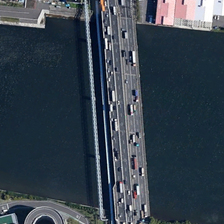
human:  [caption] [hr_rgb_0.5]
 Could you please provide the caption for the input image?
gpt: many cars are on a bridge over a river .

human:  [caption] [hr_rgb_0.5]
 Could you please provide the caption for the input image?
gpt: many cars are on a bridge over a river .

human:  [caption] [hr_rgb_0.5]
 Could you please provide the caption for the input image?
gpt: many cars are on a bridge over a river .

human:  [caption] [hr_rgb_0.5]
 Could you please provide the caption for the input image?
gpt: many cars are on a bridge over a river .

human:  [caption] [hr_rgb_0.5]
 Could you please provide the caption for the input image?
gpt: many cars are on a bridge over a river .